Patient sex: M
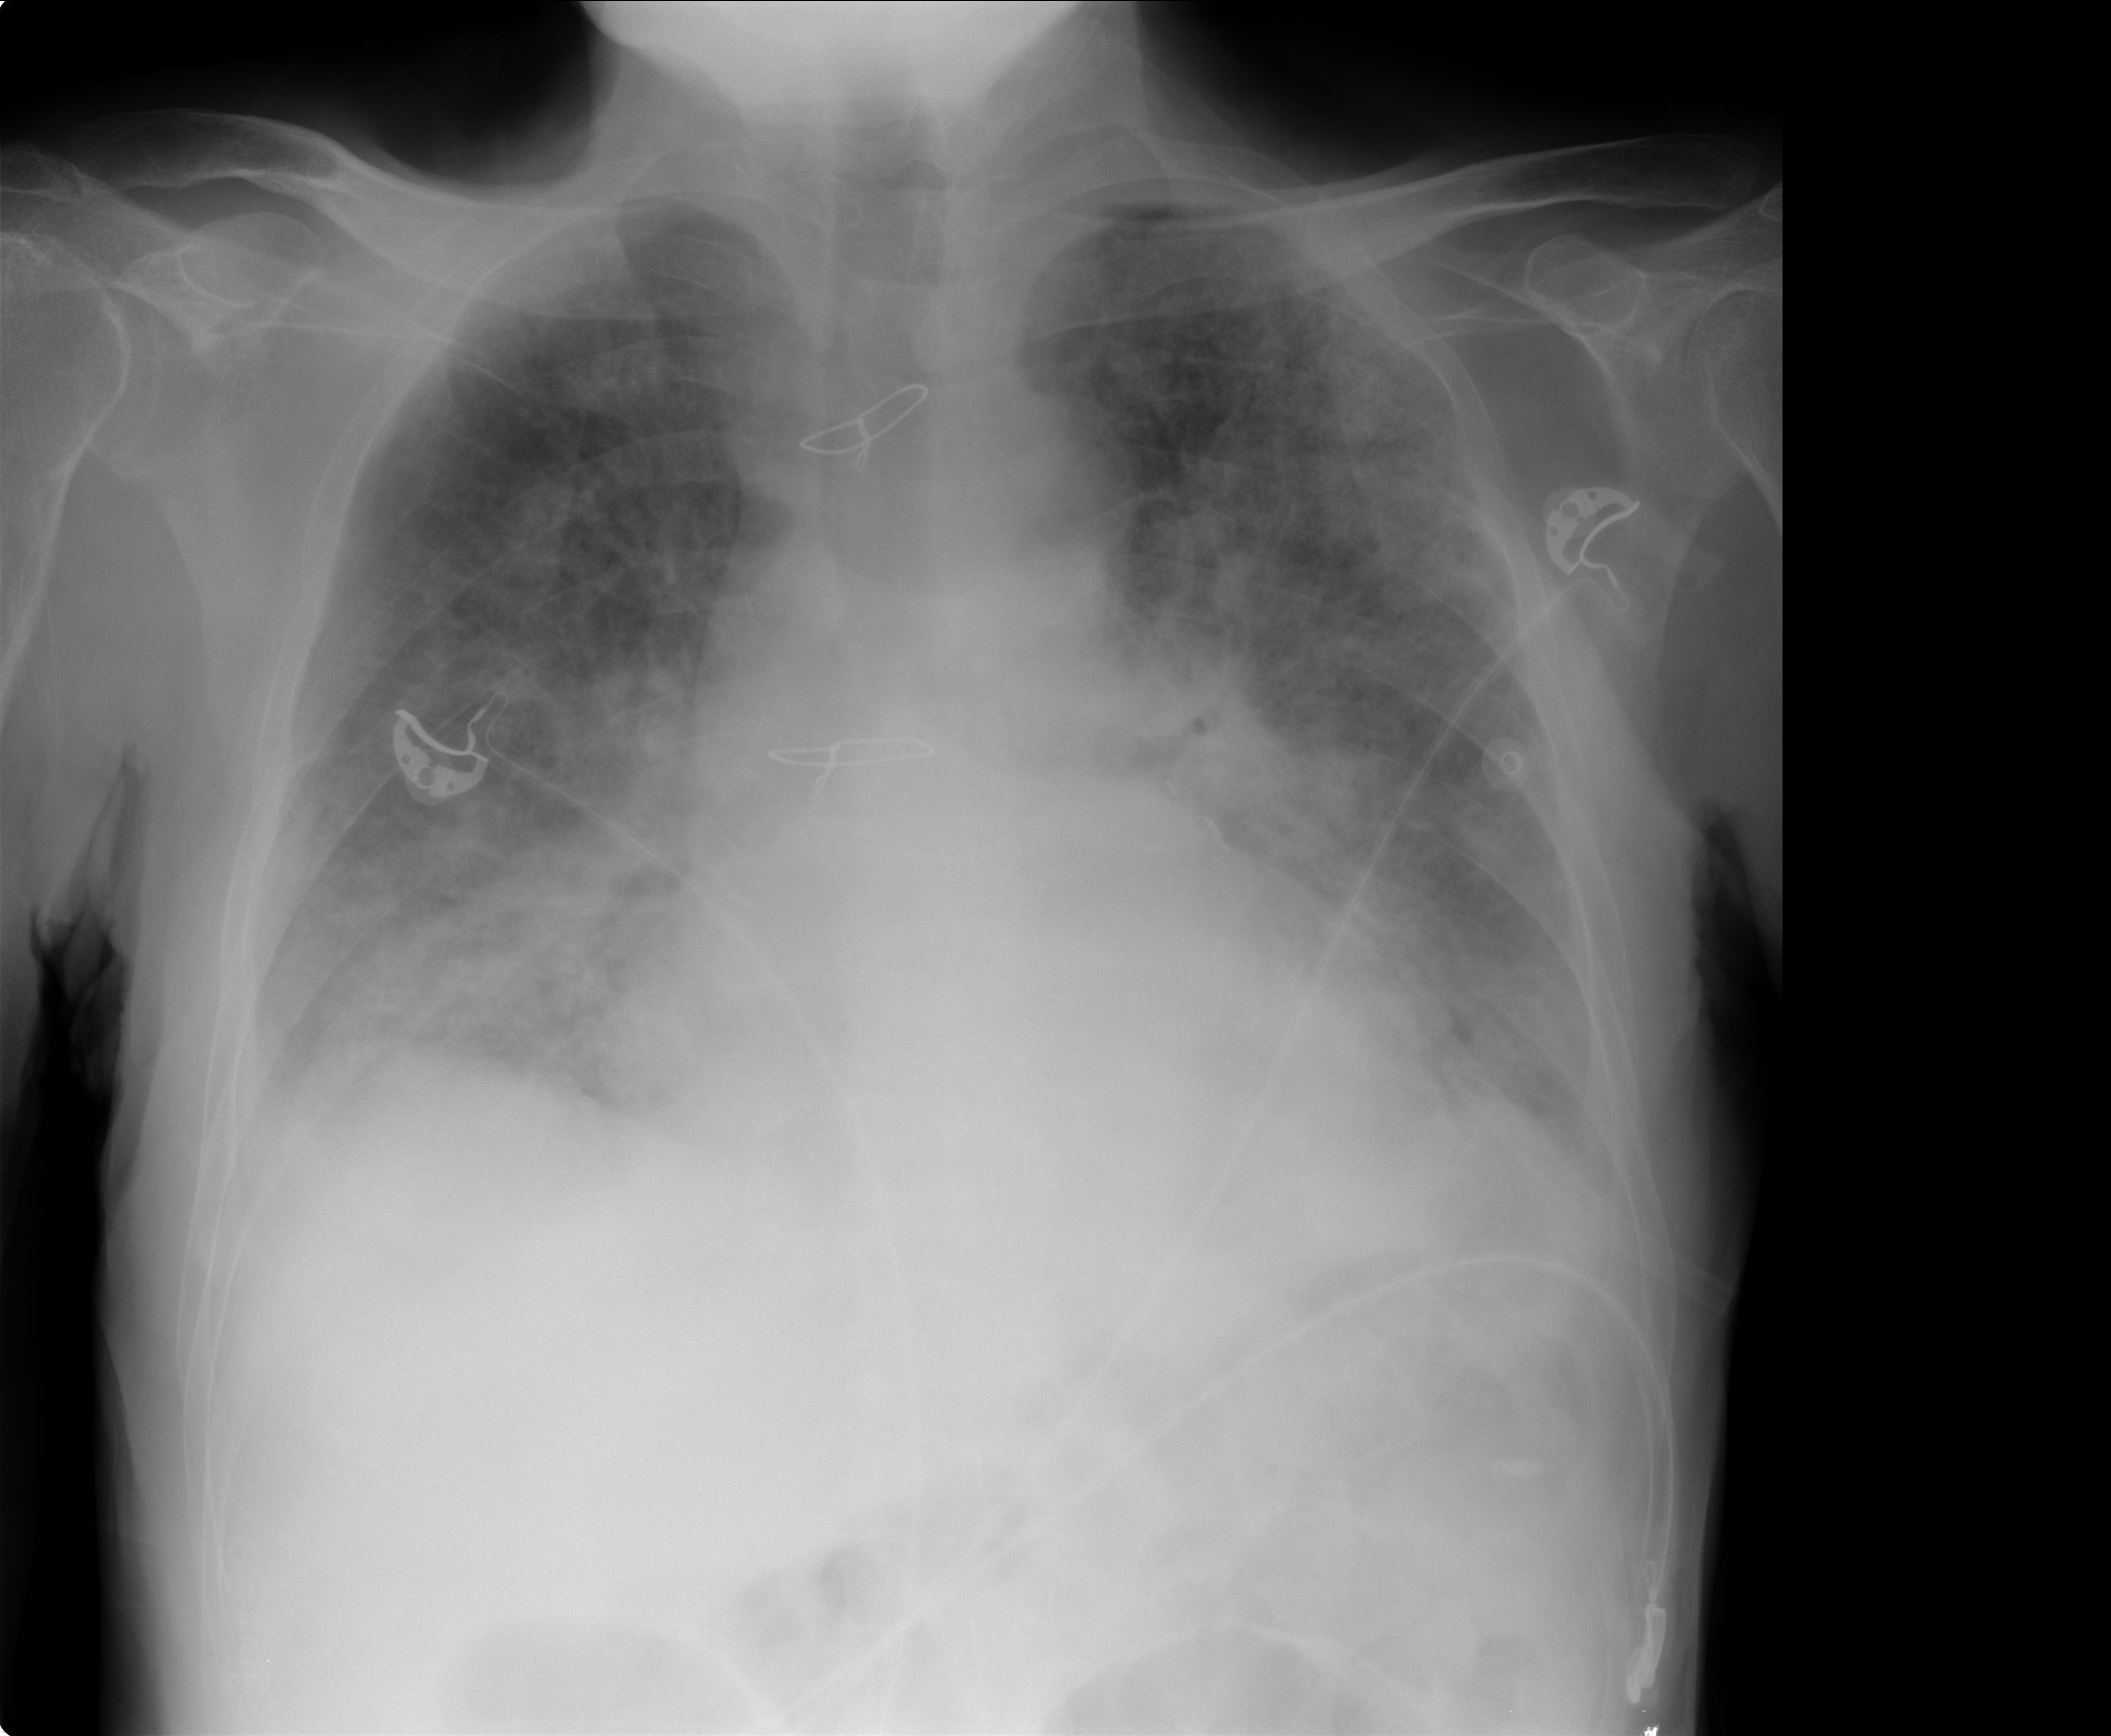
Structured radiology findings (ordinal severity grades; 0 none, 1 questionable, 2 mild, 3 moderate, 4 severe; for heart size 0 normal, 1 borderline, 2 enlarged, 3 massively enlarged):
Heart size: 2
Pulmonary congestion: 3
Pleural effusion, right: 0
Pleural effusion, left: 0
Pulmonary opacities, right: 3
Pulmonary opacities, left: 3
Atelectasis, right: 2
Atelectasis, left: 2